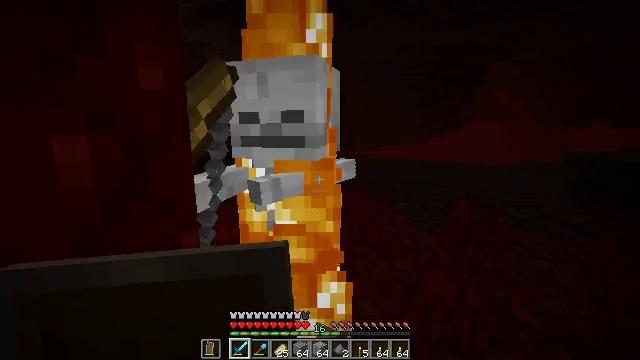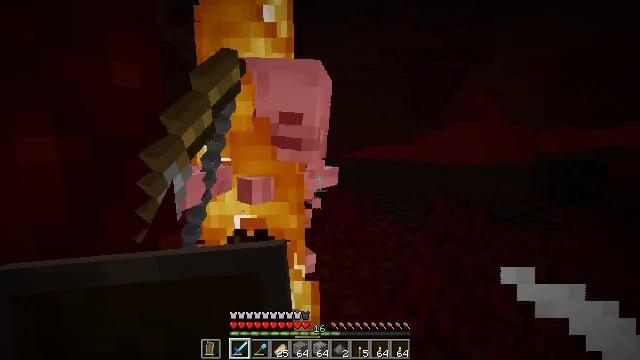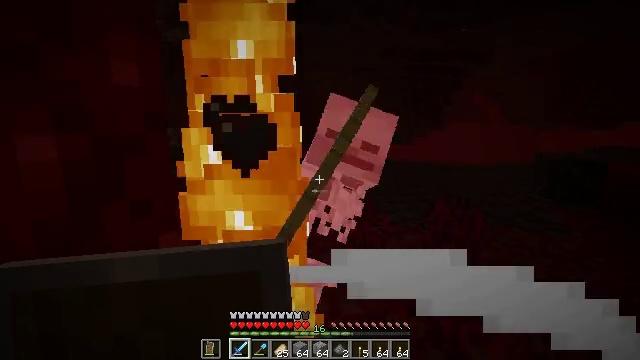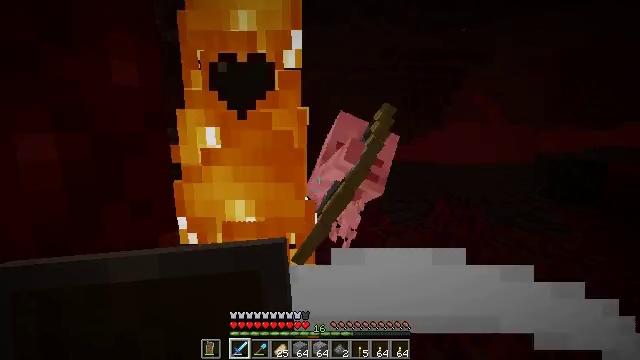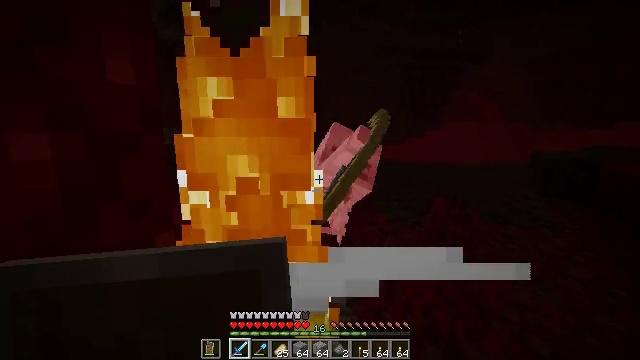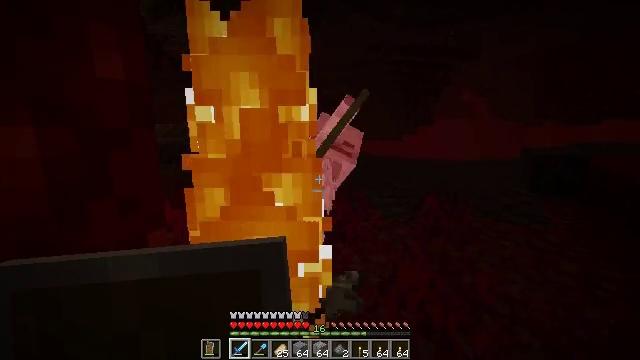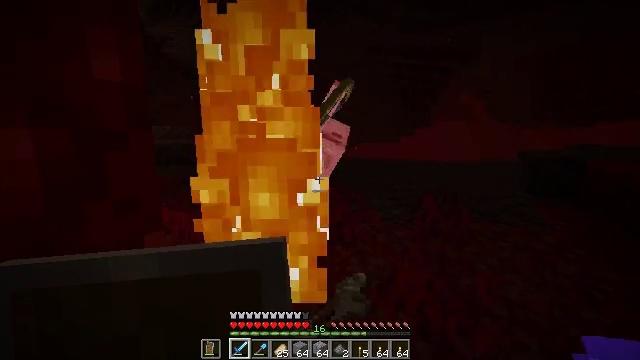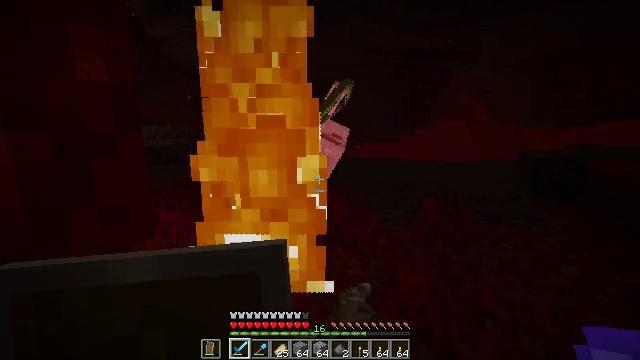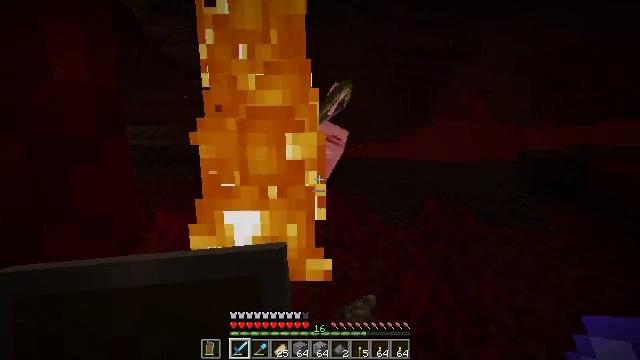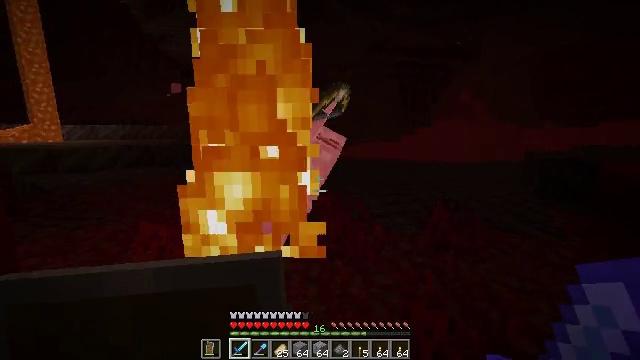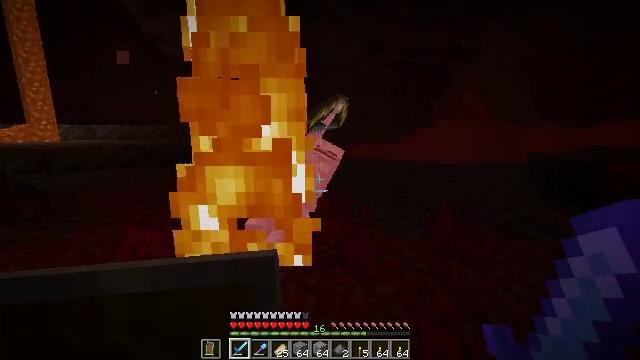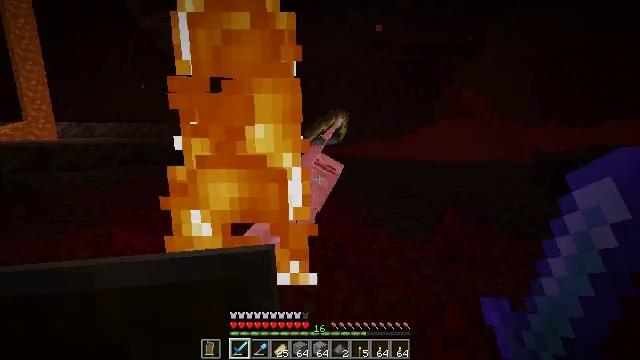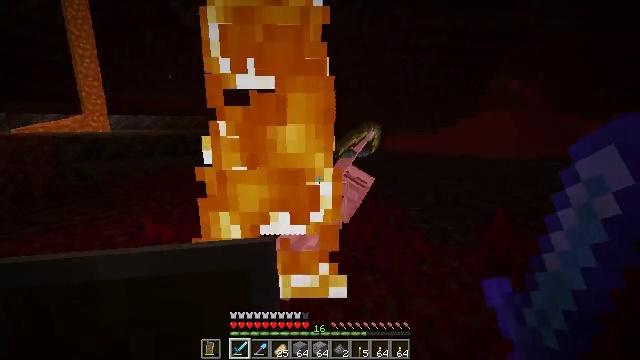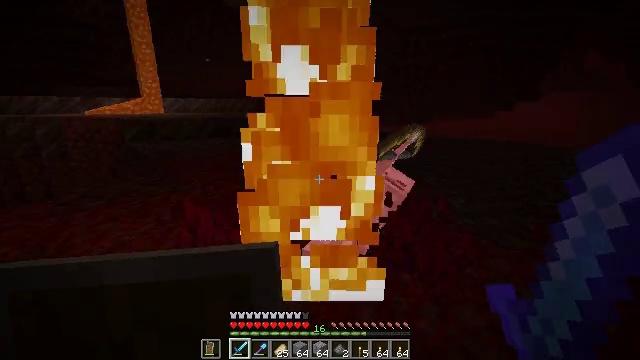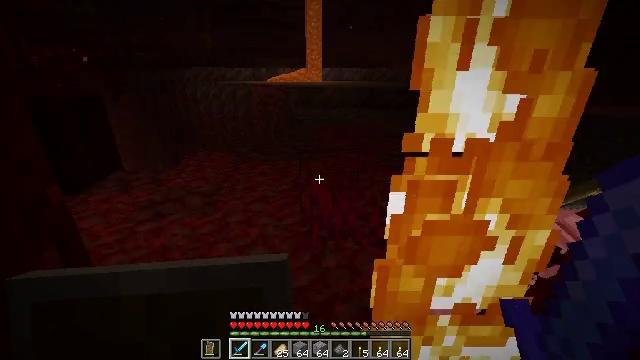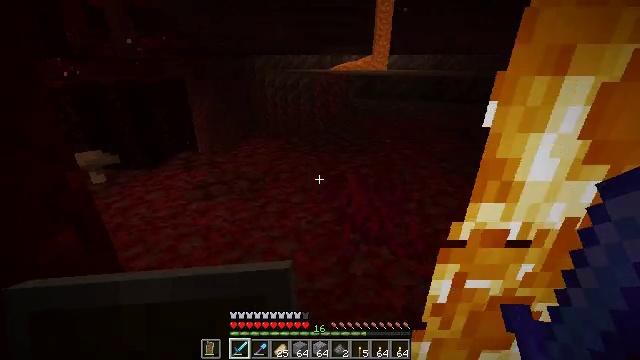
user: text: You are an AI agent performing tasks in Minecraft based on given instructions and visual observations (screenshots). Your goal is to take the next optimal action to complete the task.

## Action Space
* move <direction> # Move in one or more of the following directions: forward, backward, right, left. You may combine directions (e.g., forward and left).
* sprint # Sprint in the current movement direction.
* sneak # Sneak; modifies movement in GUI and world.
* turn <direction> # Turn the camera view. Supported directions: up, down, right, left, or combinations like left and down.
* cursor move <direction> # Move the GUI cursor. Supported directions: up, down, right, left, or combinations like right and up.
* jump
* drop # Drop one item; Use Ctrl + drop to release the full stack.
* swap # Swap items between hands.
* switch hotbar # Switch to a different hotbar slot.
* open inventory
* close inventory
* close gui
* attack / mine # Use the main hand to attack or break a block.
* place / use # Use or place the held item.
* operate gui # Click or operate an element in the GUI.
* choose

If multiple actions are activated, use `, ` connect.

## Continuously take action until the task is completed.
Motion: motion action
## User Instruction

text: Attack the nether wart block to break it.
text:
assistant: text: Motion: turn right, attack / mine
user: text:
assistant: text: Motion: no_op
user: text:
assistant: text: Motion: no_op
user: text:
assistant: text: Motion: no_op
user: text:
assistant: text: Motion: turn right
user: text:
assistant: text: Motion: no_op
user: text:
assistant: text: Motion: move forward
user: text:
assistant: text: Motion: move forward
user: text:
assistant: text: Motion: move forward
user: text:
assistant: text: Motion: move forward
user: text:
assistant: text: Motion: move forward
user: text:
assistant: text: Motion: move forward, turn left and down
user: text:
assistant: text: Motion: move forward, turn left and down
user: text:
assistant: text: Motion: move forward and move right, turn left and down
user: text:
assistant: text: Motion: move right, turn left and down
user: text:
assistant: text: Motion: move right
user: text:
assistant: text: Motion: move right
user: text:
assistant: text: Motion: move right
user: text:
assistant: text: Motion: move back and move right, turn up
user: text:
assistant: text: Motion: move back and move right, turn left and up
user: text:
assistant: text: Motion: move left, turn left and up
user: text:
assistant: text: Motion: move left, turn left and up
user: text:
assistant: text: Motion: move forward and move left, turn left and up
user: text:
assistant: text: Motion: move forward and move left, turn up
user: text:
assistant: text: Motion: move forward and move left, turn right and up
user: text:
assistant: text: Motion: move forward and move left
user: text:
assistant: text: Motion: move forward
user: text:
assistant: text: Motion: move forward
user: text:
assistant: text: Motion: move forward
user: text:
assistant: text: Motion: move forward, turn up